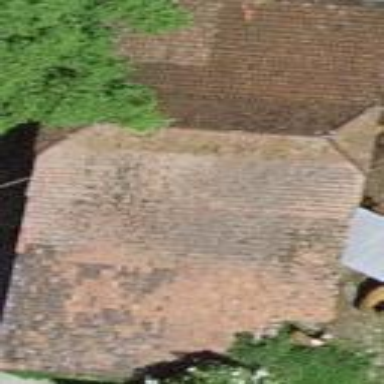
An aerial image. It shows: Barn.